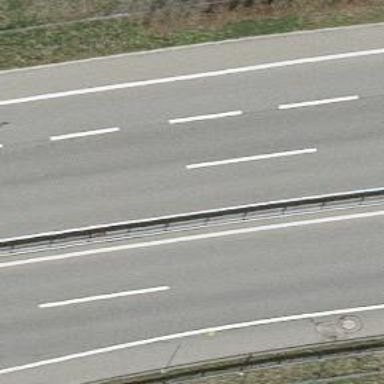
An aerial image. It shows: View of motorway.